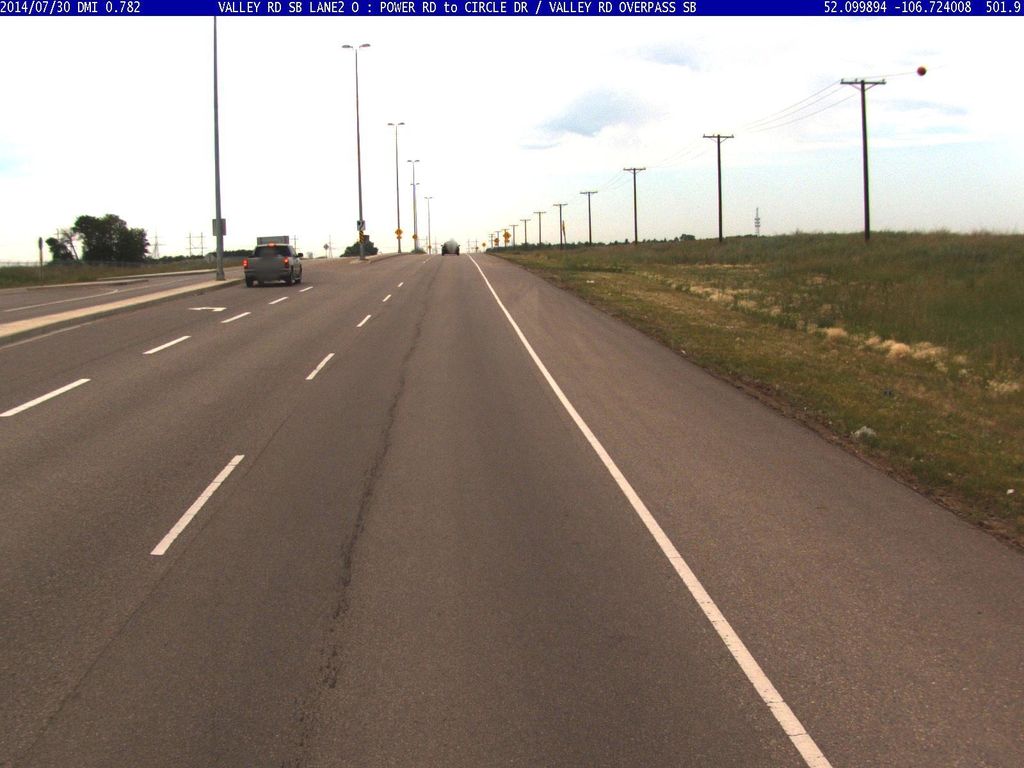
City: saskatoon